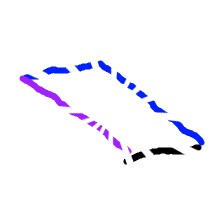
Shape: parallelogram